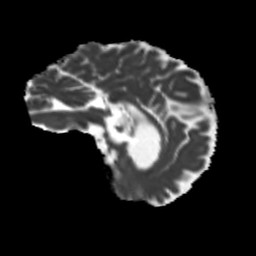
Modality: MD
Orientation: sagittal
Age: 74
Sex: female
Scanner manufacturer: siemens
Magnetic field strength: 3 T
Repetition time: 5.25 s
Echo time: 0.08 s